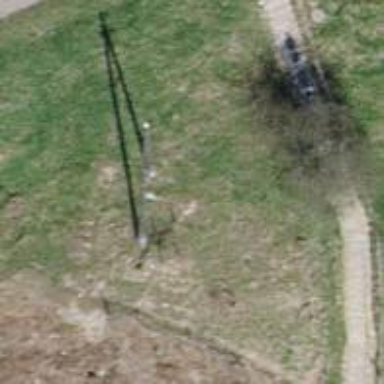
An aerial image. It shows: Power pole.